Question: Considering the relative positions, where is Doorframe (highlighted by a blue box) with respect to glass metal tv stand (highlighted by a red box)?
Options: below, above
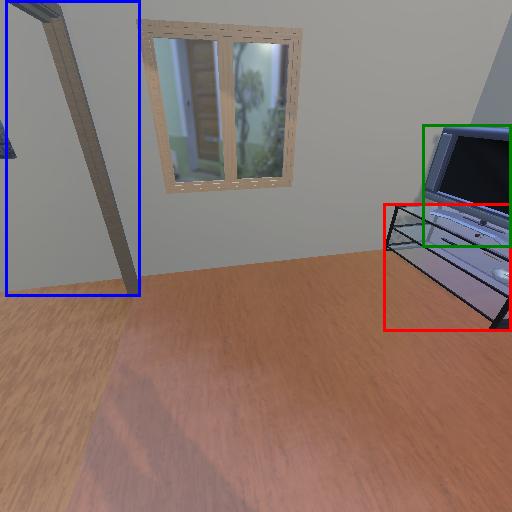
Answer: below